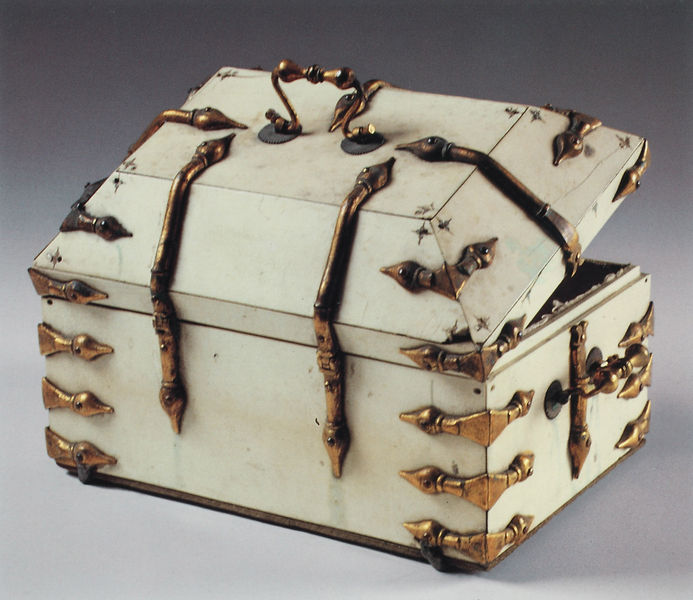
Titel: Rechteckiges Kästchen mit Deckel in Form eines Pyramidenstumpfes
Institution: Palermo, Tesoro della Cappella
Schlagwörter: weiß, holz, schmuck, gold, metall, foto, fotografie, griff, truhe, deckel, messing, offen, sterne, kiste, schachtel, verziert, ecken, griffe, scharniere, handwerk, quader, scharnier, mittelalter, schatulle, kästchen, behälter, beschläge, schatz, schrauben, schaniere, eingefasst, genietet, elfenbei